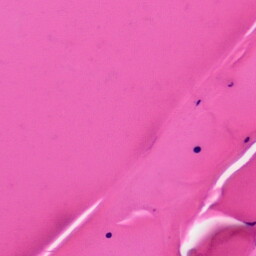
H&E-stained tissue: Skin